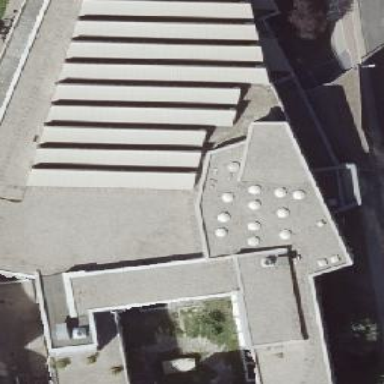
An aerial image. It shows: Part of building with flat grey roof made of gravel. The building itself is light grey in color.